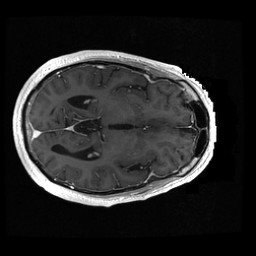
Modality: T1w
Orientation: axial
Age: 59
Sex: male
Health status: ill